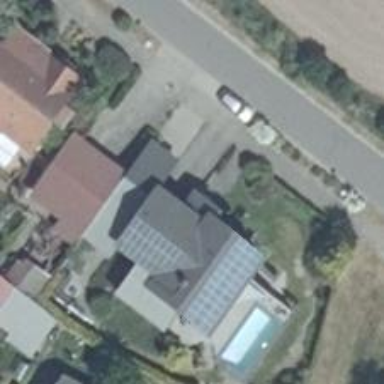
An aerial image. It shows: Solar photovoltaic panel generator producing electricity as small installation.